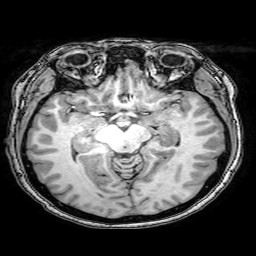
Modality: T1w
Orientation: coronal
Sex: female
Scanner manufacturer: philips
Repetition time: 0.008075 s
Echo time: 0.00369 s